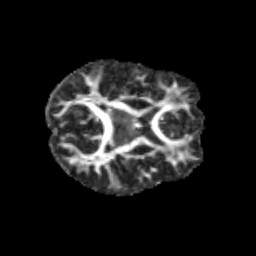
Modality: FA
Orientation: axial
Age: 13
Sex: male
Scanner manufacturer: siemens
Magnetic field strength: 3 T
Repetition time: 3.8 s
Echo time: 0.07 s